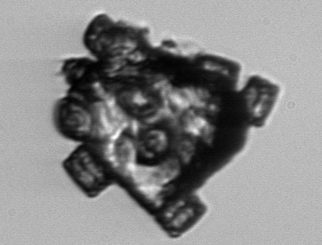
Label: Delphineis